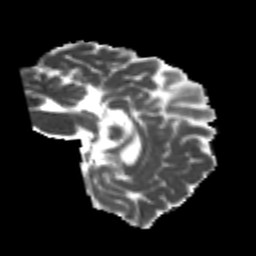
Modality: MD
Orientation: sagittal
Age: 21
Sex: male
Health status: healthy
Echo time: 0.074 s